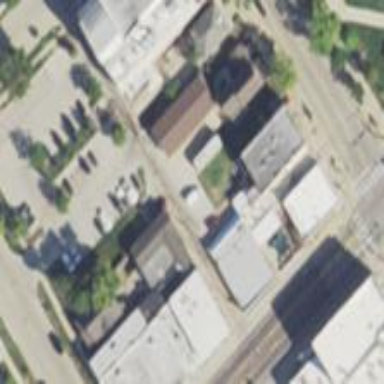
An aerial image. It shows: Commercial building.